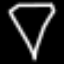
Label: diamond